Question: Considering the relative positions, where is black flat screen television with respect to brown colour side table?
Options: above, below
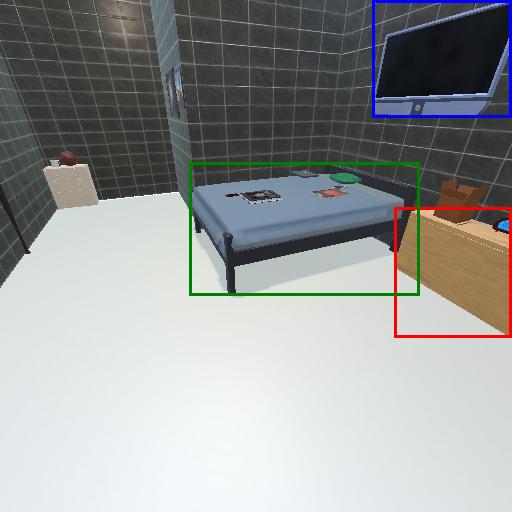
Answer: above